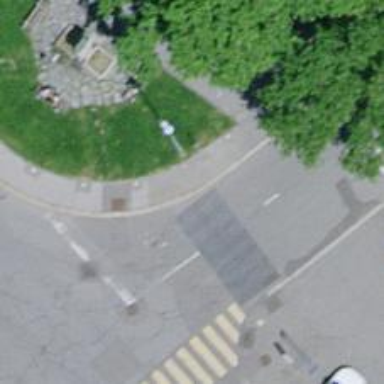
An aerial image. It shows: Kerb serving as barrier.